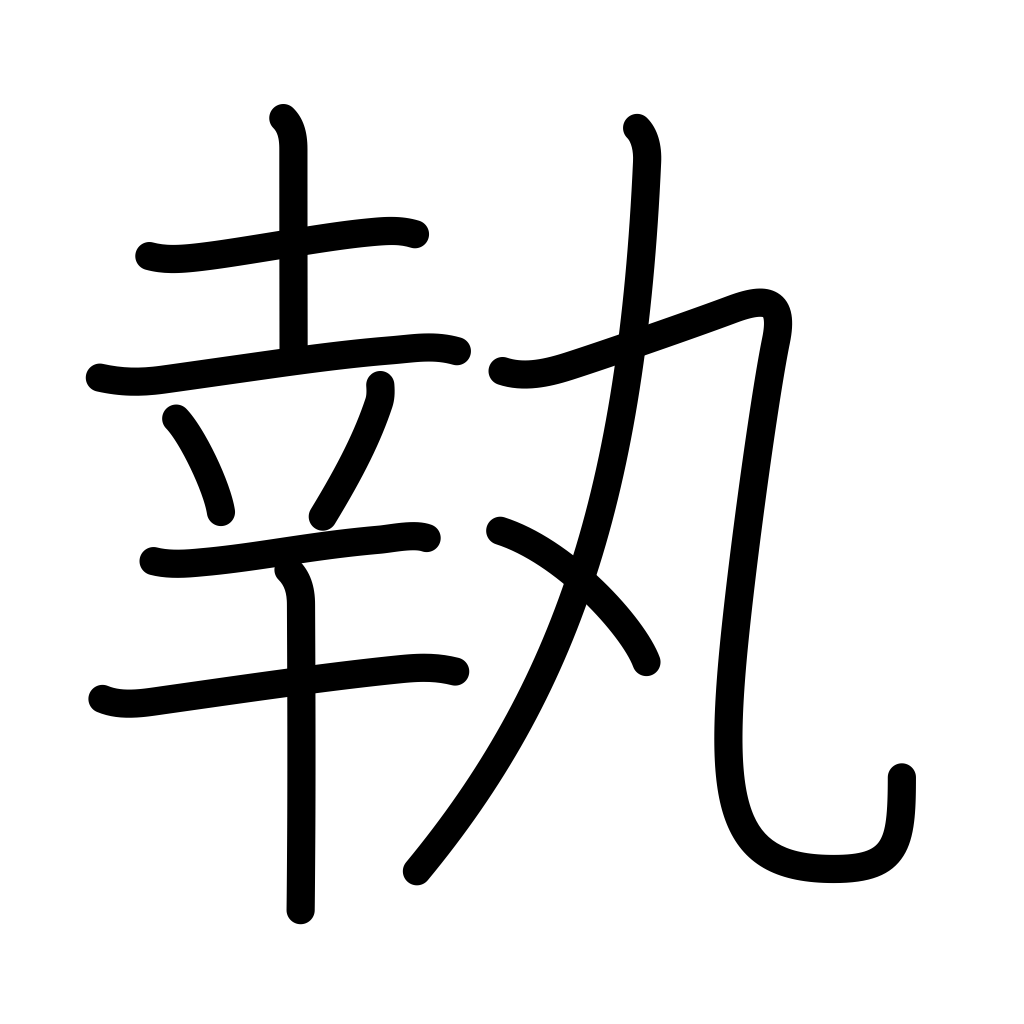
Meaning: tenacious, take hold, grasp, take to heart